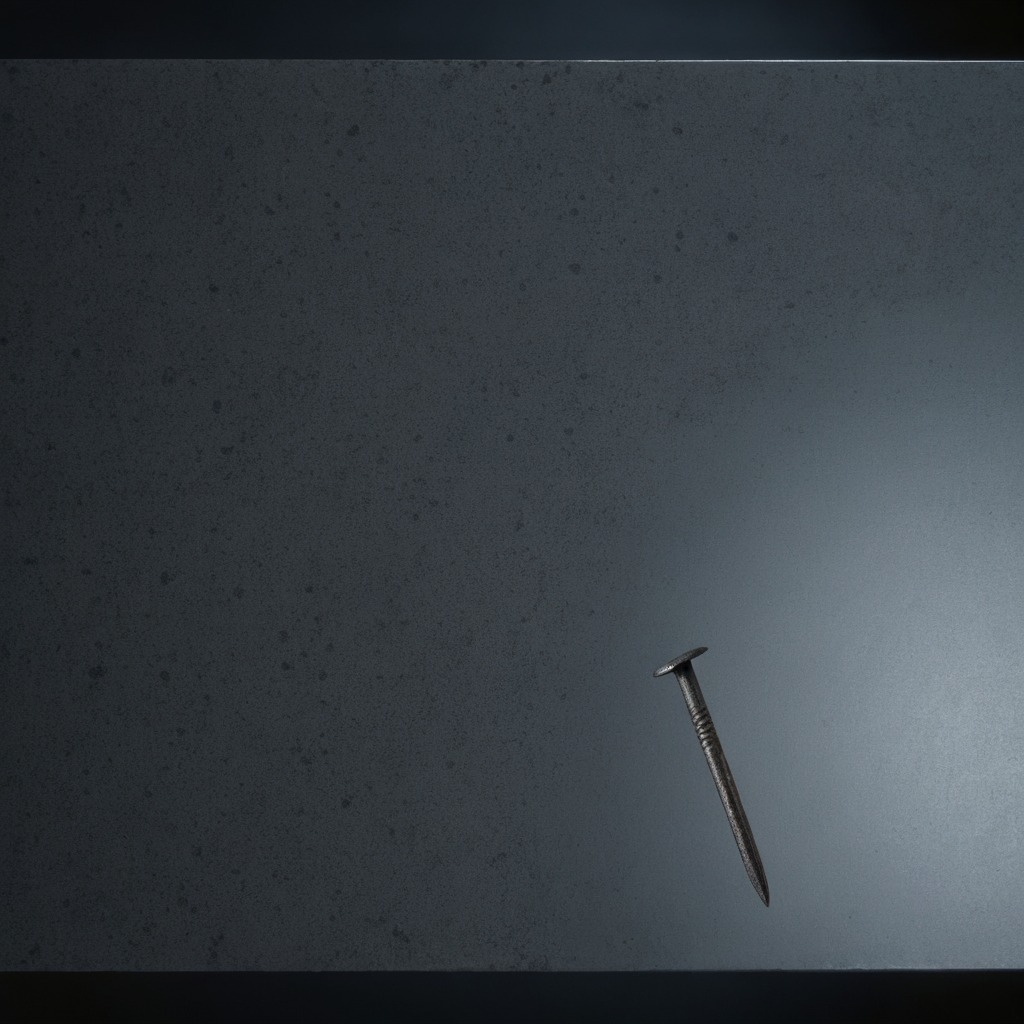
An iron nail is lying on a clean granite table inside a workshop at night.